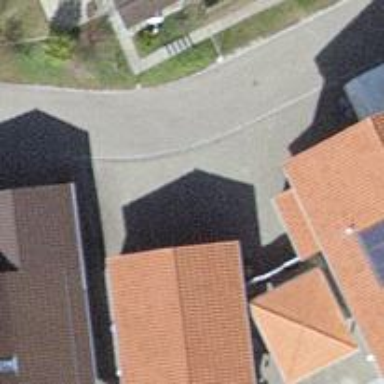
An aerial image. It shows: Driveway.